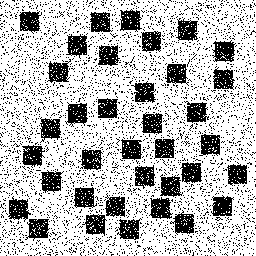
Squares: 36
Triangles: 0
Stars: 0
Total shapes: 36